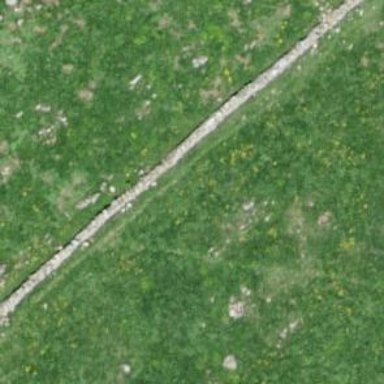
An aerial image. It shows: Grassy path.